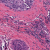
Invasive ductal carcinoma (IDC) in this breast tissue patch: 0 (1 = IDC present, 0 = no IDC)